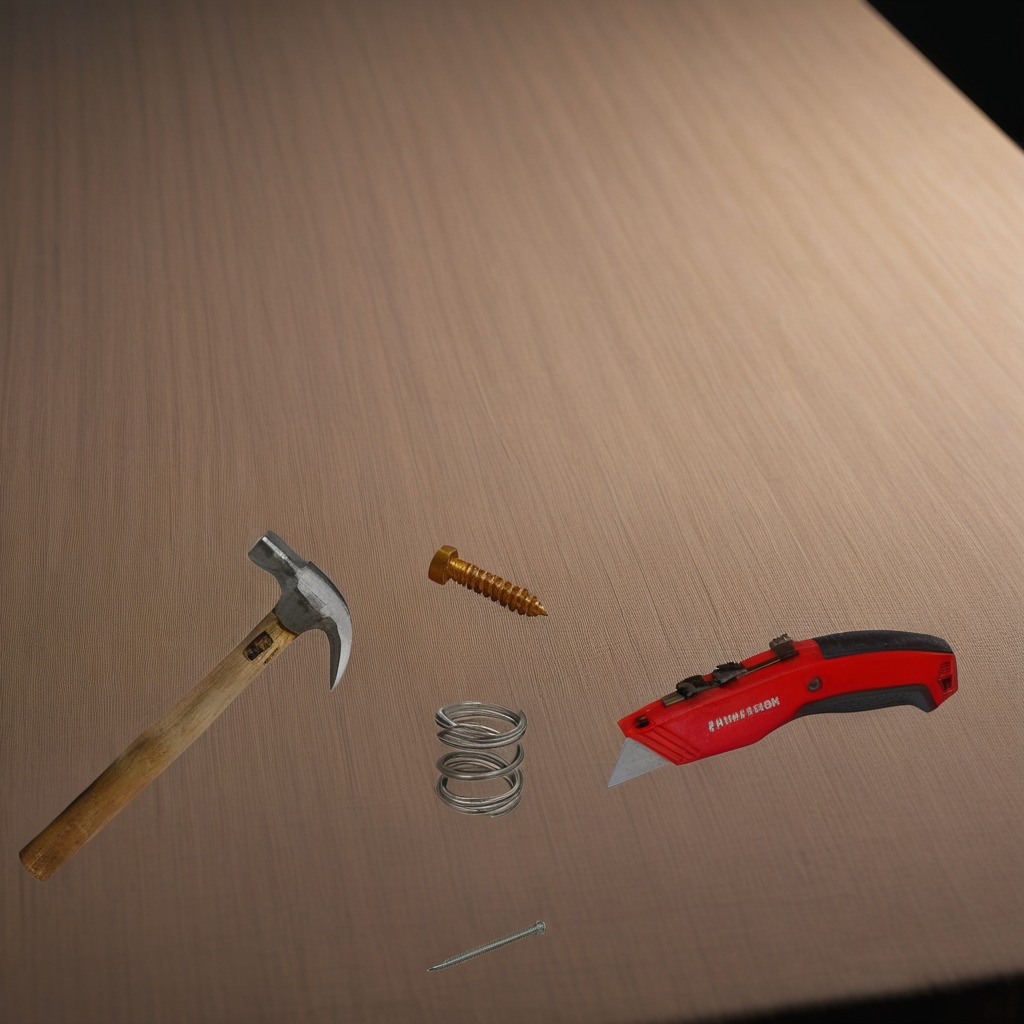
A utility knife, a metal machine screw, an iron nail, a hammer, and a coiled metal spring are lying on the wooden table.